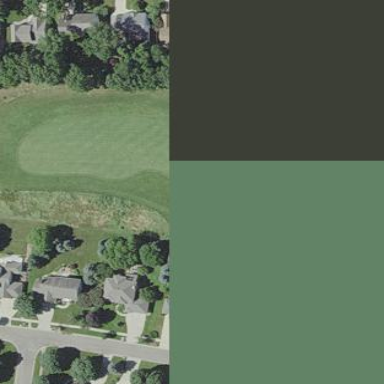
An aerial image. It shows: Grassy area designated as golf fairway.